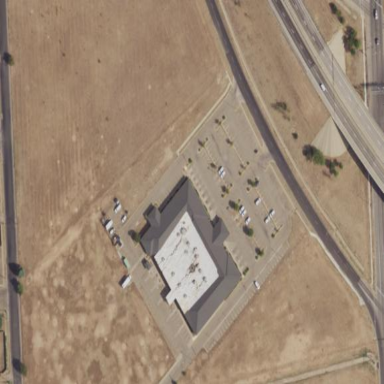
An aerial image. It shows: Hospital building.